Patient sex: F
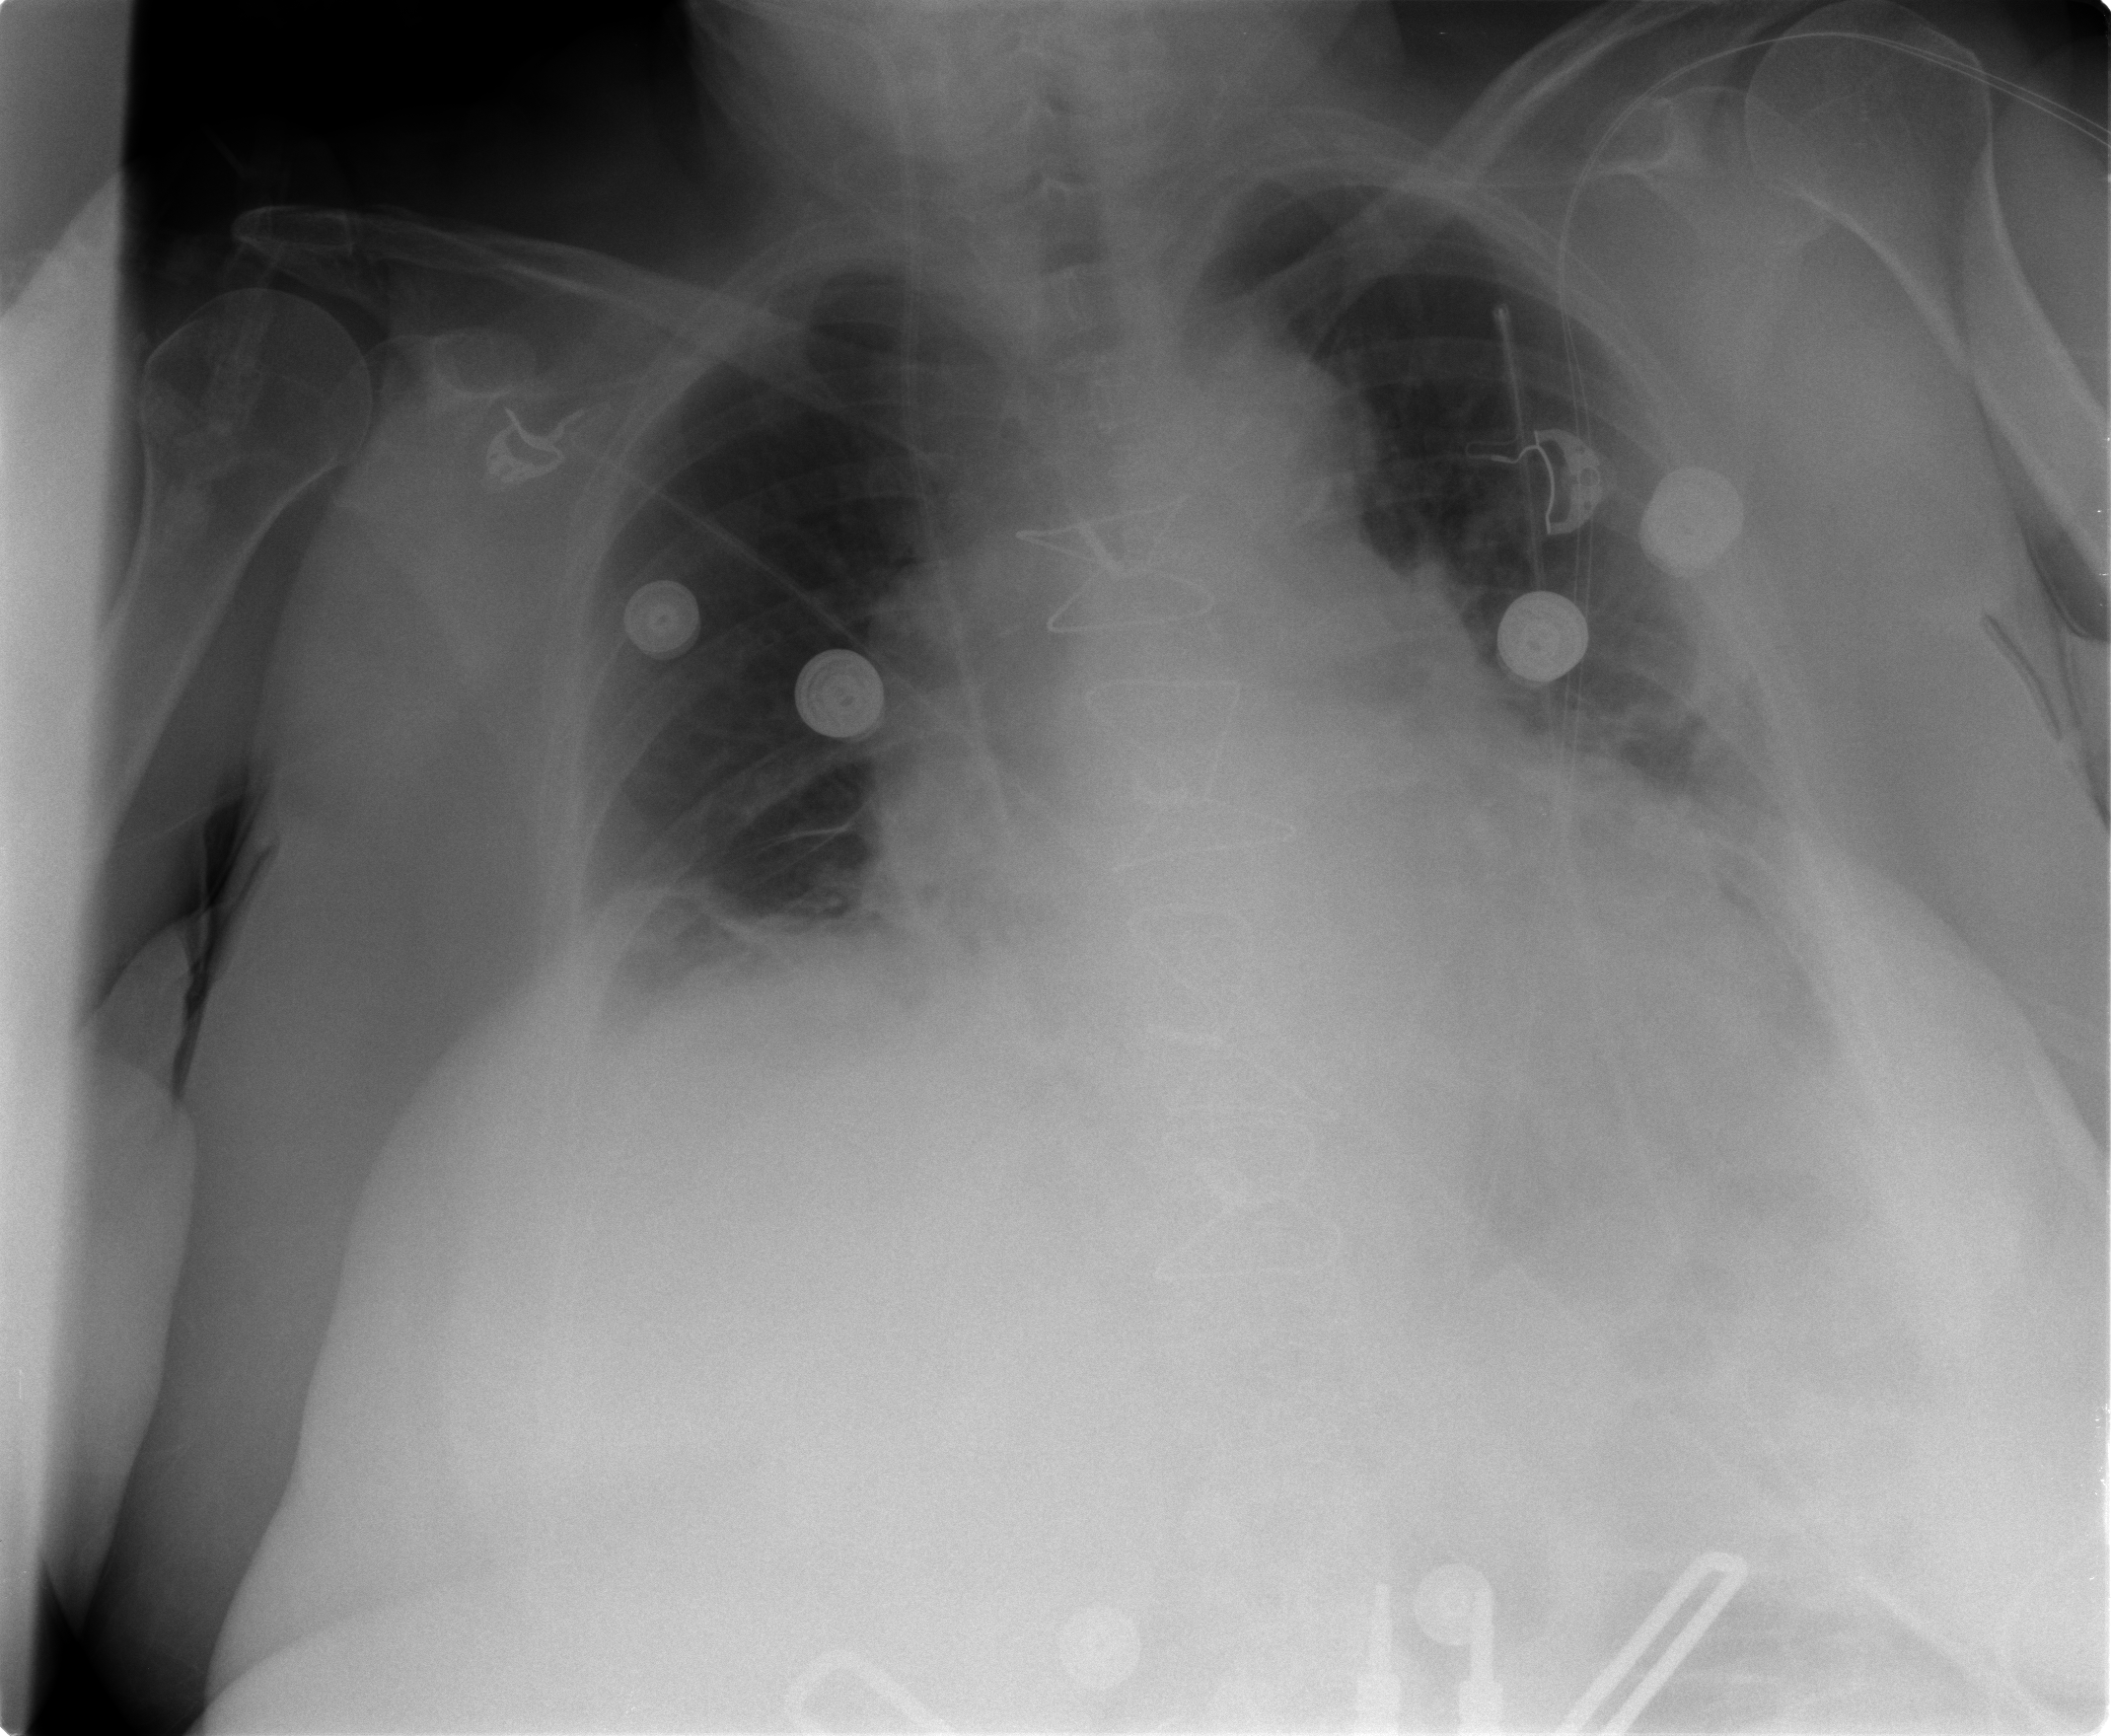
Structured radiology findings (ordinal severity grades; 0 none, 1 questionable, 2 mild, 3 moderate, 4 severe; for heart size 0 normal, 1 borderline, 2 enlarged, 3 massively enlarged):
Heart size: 2
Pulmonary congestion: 0
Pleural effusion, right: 2
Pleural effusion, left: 2
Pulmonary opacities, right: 0
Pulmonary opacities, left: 0
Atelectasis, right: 2
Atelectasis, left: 2